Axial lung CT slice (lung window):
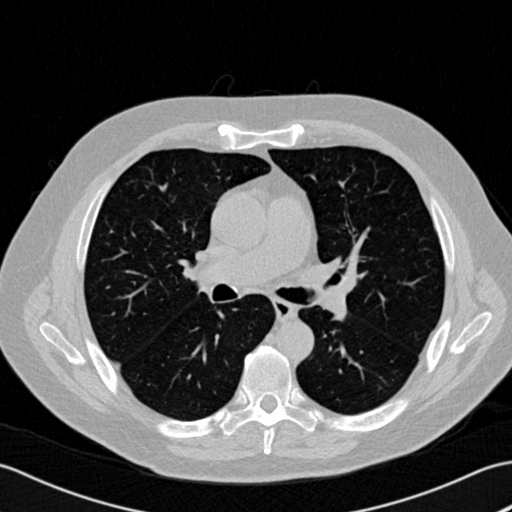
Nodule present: no